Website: macys
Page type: customer-info-address
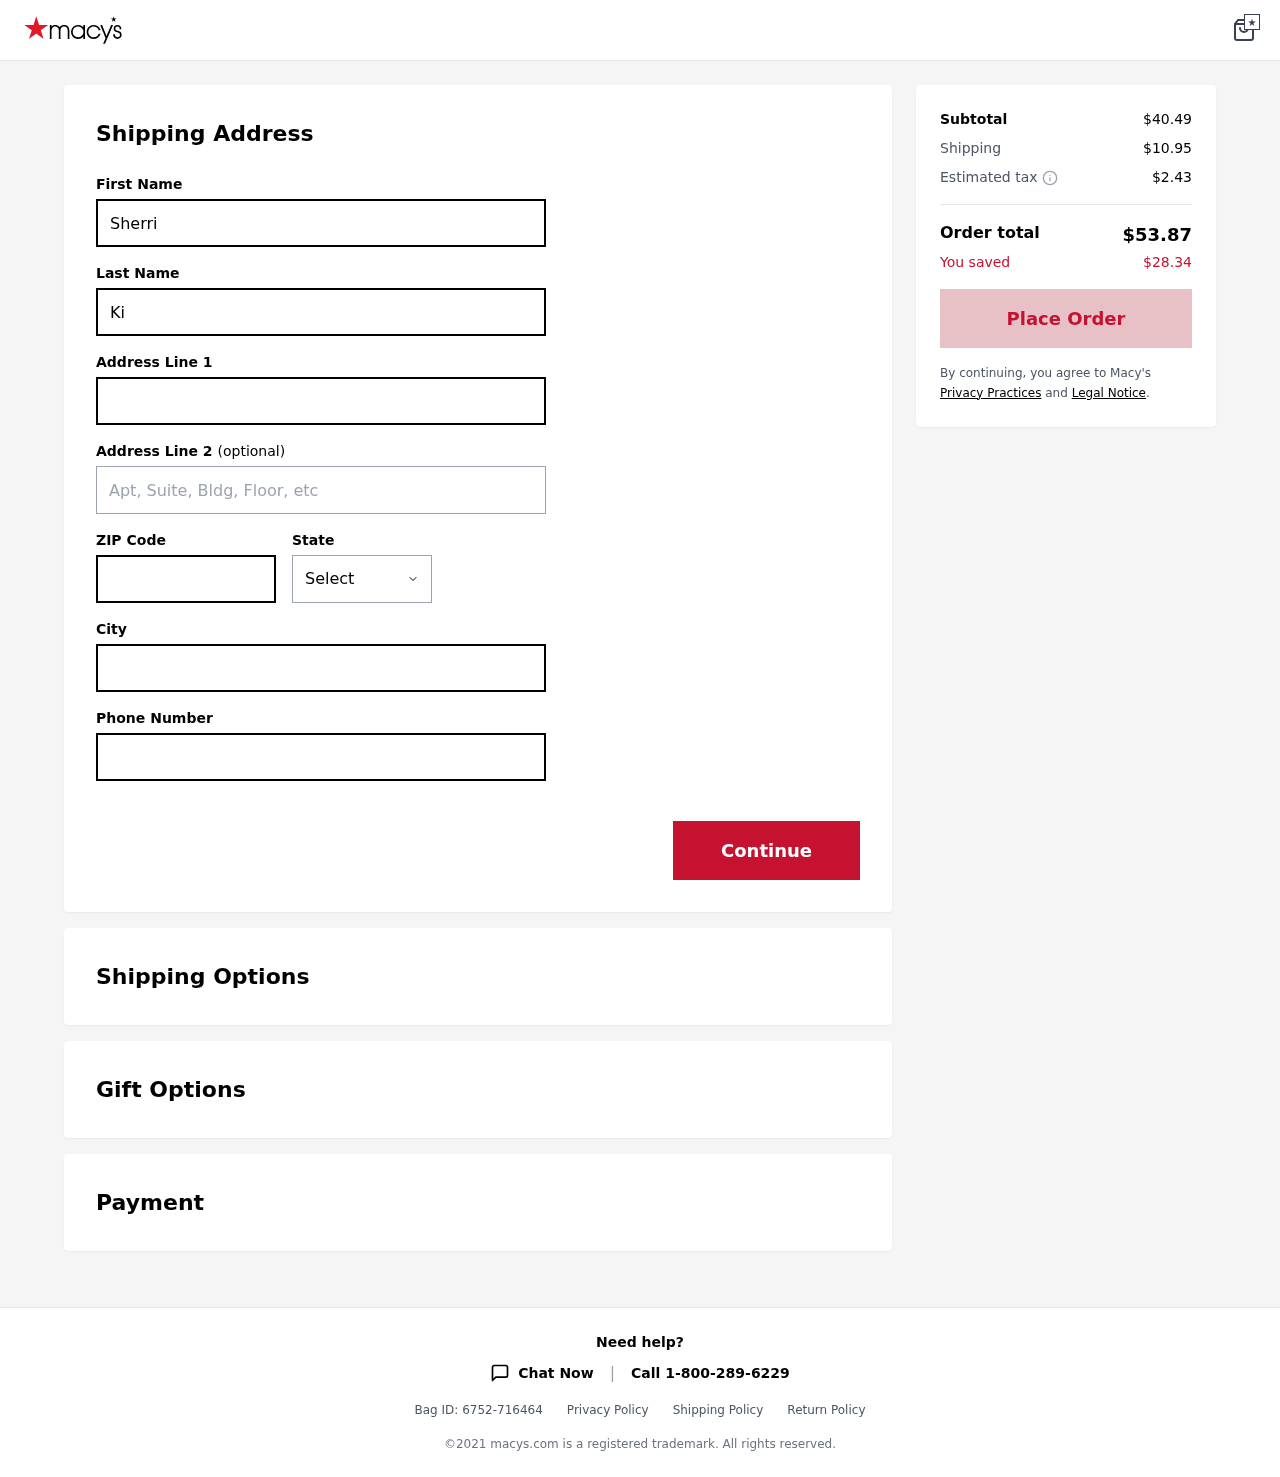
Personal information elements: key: PII_CITY
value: Rachelmouth
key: PII_FIRSTNAME
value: Sherri
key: PII_LASTNAME
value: King
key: PII_PHONE
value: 5643084361
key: PII_POSTCODE
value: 30225
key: PII_STATE
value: Louisiana
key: PII_STREET
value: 592 Baker Valley
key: PII_STREET2
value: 30853 Garcia Isle
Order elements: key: ORDER_SUBTOTAL
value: $40.49
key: ORDER_SHIPPING_COST
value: $10.95
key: ORDER_TAX
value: $2.43
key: ORDER_TOTAL
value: $53.87
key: ORDER_SAVINGS
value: $28.34